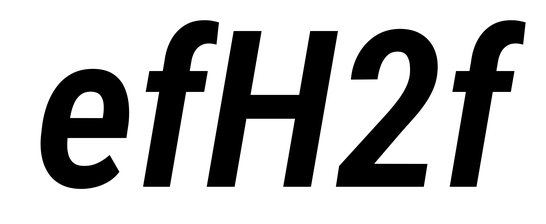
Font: Roboto-Italic_Condensed_SemiBold_Italic